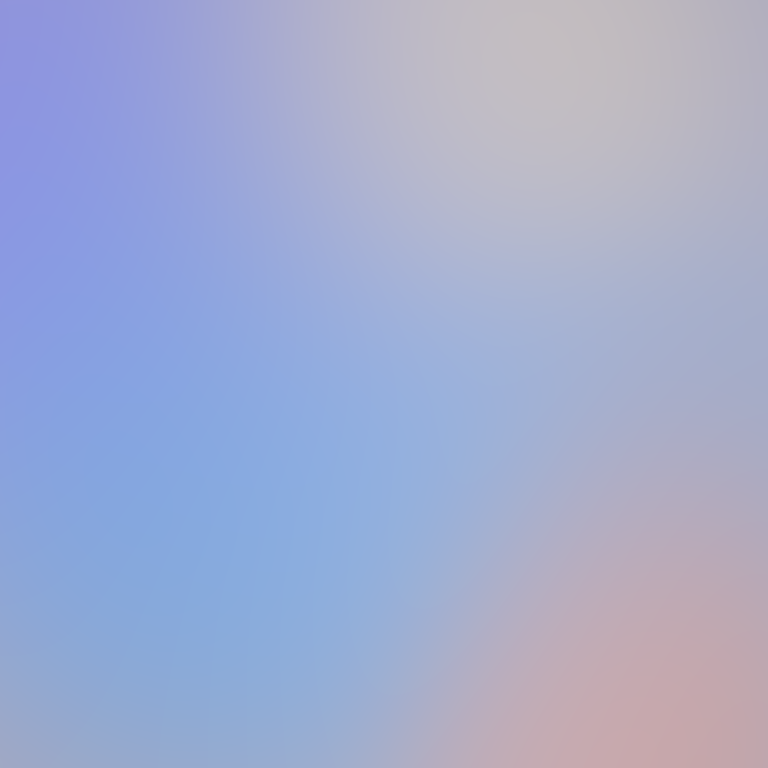
Abstract light effect, smooth gradient from soft blue to gentle pink, serene atmosphere, diffuse light, no room, no furniture, no objects.